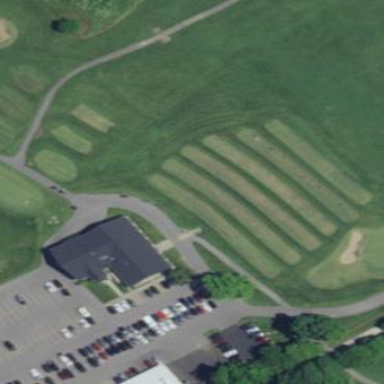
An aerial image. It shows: Grass area designated as golf tee.